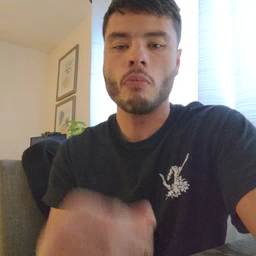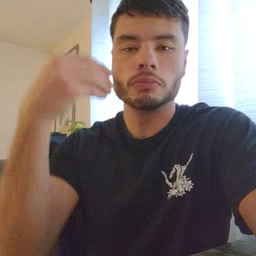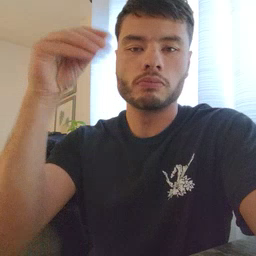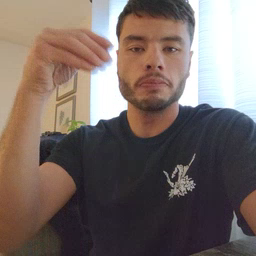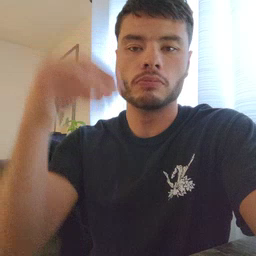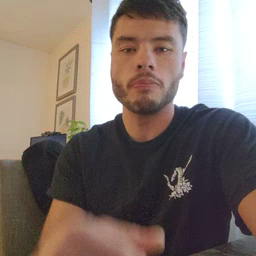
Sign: store